Question: I have a dataset with a pulse for every minute over several days. I grouped it into several different pulse zones so I can set a color for an each serie. In google spreadsheets I can get the desired result in just 2 clicks - I select the time column and values, choose a scatter plot and that's all. However, I can't make the same thing in Power BI. I tried almost everything, read some guides, tried adding id column in details - nothing is working as I want to, says data incompatible, though its recognized as date hierarchy and time respectfully. Can't add more values to Y axis.
What do I need: to display every record as a dot, where X is the time of a day, and Y is the value
Example:

Data sample: <URL>
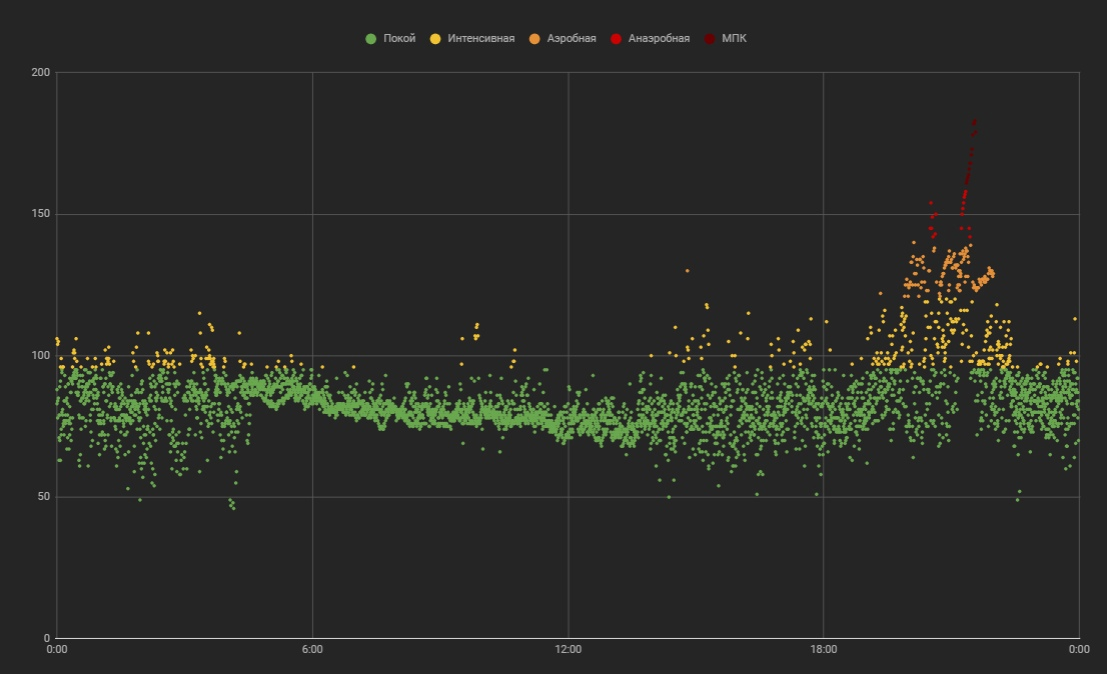
Answer: First, it looks like there is a lot of duplication in your data. The columns to the right of the Group column are not needed.
Power BI does not plot time values on a chart axis. You need to convert the time value to a number if you want to use it on the X axis of a scatter chart.
In the Power Query editor, convert the column from a data type of * to a type of .
Then you can pull the Time to the X axis and the hearRate to the Y axis. Pull the Group to the legend. I only plotted a small sample of your data.
<URL>